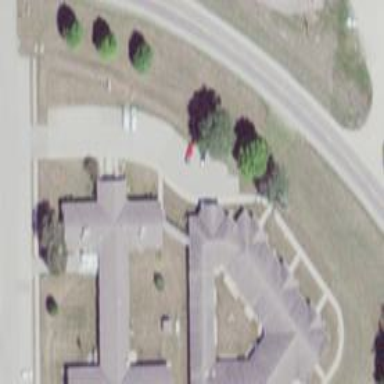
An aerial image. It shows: Nursing home.